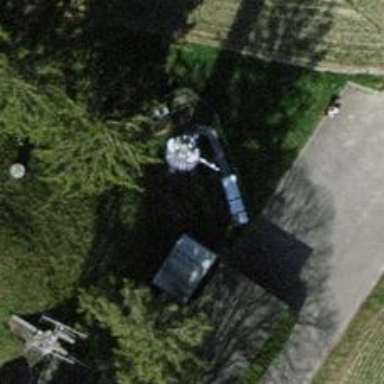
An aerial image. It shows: Communication tower.